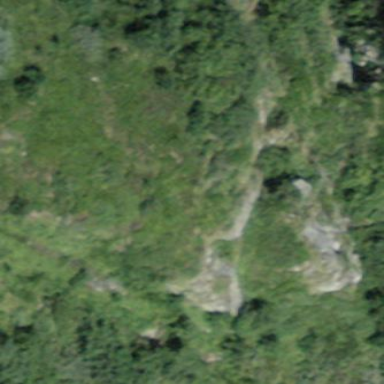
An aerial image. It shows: Natural cliff.